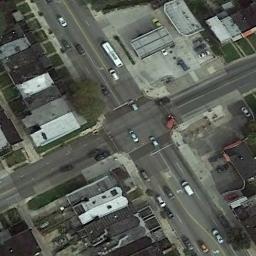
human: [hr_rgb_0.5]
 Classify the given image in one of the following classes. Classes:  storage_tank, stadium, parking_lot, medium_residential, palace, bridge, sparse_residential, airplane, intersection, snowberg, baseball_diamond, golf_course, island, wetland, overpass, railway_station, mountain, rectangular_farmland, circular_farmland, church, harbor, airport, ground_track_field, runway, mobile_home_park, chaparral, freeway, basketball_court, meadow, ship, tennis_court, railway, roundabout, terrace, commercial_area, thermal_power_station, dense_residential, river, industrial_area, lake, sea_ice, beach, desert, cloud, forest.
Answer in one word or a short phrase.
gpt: intersection